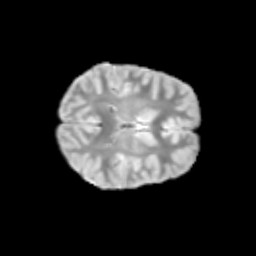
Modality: T2w
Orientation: axial
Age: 10
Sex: female
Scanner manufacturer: siemens
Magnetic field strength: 3 T
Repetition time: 3.8 s
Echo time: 0.07 s